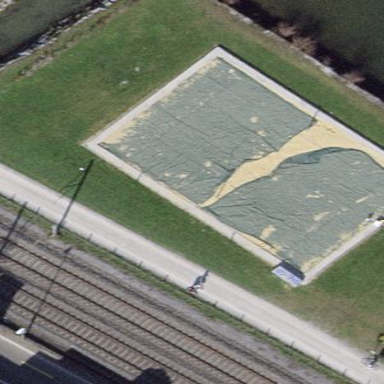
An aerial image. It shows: Sandy pitch designated for beach volleyball.